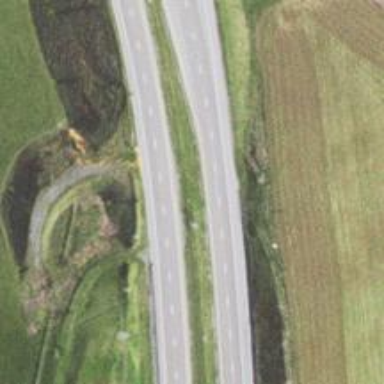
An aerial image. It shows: Trunk highway.